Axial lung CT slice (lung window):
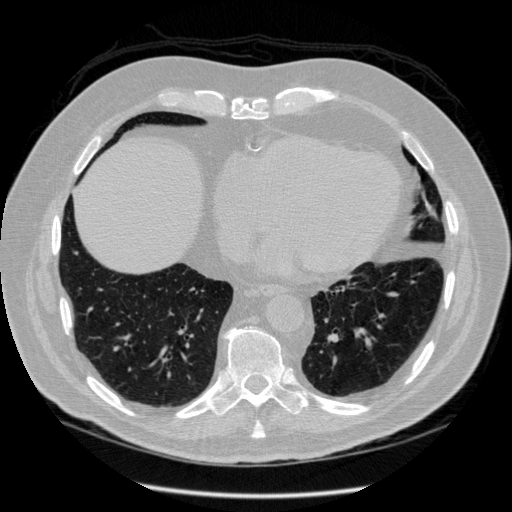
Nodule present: no